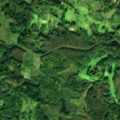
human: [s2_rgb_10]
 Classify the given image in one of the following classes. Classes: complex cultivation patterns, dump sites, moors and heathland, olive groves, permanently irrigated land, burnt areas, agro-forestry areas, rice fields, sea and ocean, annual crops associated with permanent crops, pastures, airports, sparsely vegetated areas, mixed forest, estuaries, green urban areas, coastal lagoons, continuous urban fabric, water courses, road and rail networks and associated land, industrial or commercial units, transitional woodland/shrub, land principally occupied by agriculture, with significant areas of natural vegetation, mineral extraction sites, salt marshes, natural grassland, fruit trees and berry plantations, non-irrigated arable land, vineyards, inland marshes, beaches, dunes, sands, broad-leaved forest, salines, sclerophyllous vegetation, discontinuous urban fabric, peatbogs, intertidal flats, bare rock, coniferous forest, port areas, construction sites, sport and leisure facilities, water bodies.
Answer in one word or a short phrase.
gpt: land principally occupied by agriculture, with significant areas of natural vegetation, broad-leaved forest, coniferous forest, mixed forest, transitional woodland/shrub